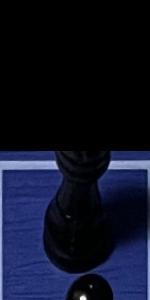
Label: Rook_Black